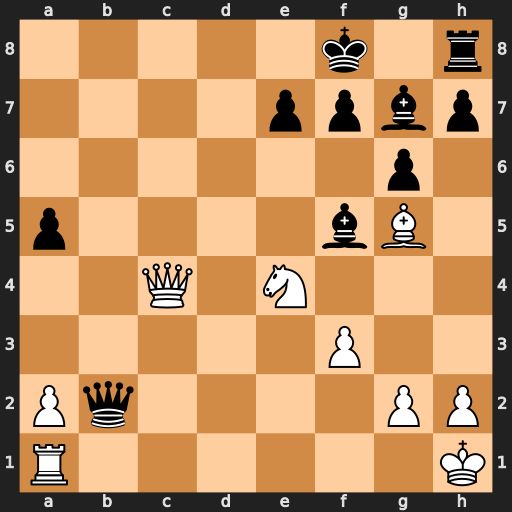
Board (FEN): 5k1r/4ppbp/6p1/p4bB1/2Q1N3/5P2/Pq4PP/R6K
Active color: w
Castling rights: -
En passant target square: -
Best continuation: Rd1 Kg8 Rd8+